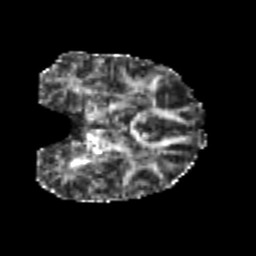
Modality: FA
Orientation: coronal
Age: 22
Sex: female
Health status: healthy
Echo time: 0.074 s